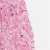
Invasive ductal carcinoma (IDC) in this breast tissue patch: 0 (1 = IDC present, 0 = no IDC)